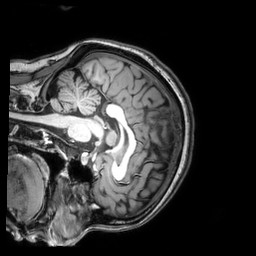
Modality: T1w
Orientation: sagittal
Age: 25
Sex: female